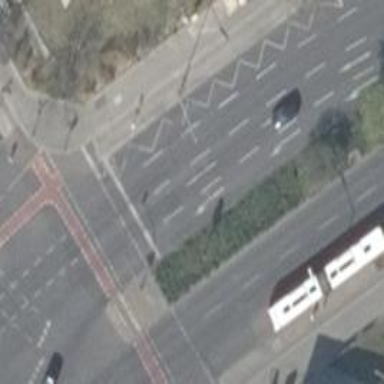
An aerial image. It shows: Secondary asphalt road with lane markings and cycle track on the right. It is dual carriageway with bus stop on the right for parking.